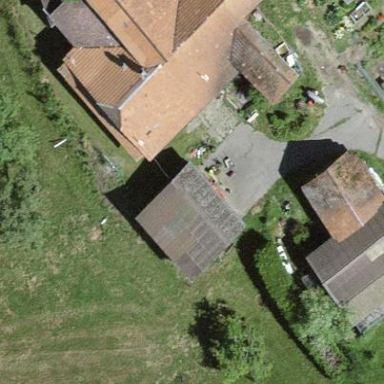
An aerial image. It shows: Barn.